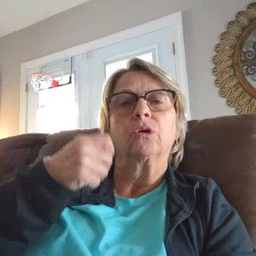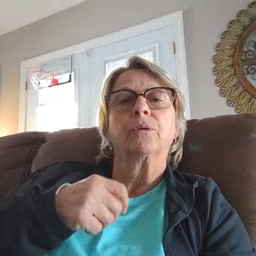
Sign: refrigerator